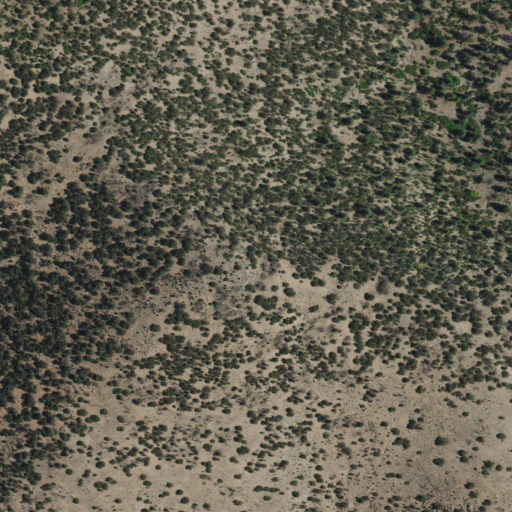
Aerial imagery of mountain in New Mexico named Rock Springs Peak containing evergreen forest, shrub, and grassland